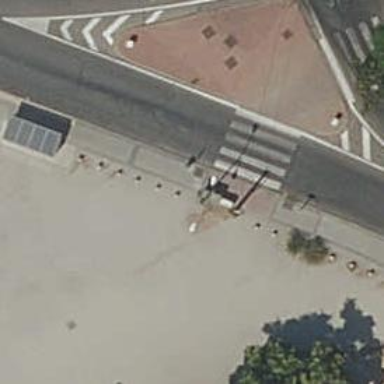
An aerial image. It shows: Crossing with traffic signals.